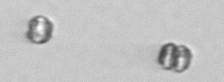
Label: Thalassiosira_sp_aff_mala